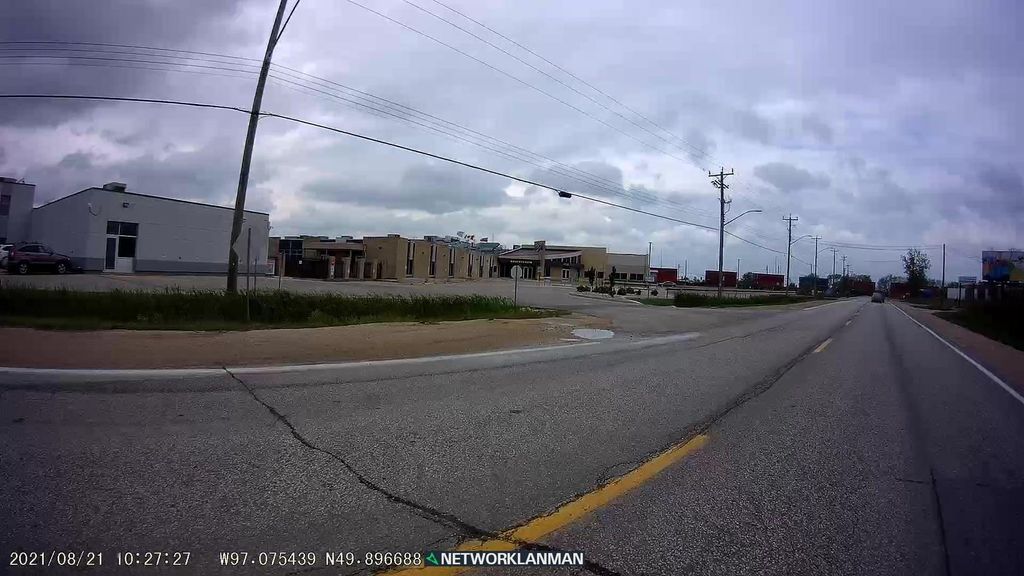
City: winnipeg